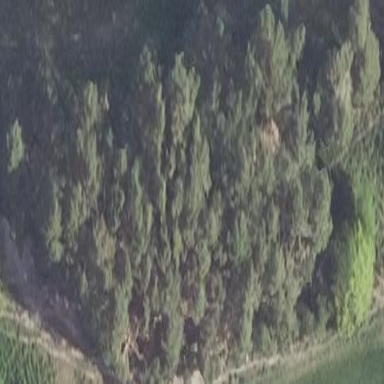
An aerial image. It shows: Forest area.